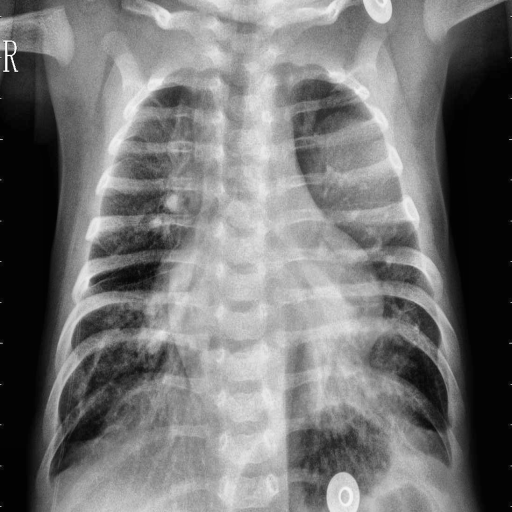
Finding: PNEUMONIA